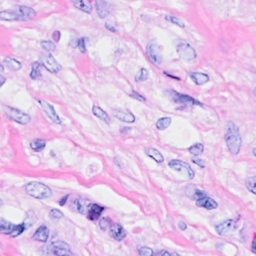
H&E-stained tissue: Breast